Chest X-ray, PA view. Patient: 17 years old, sex M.
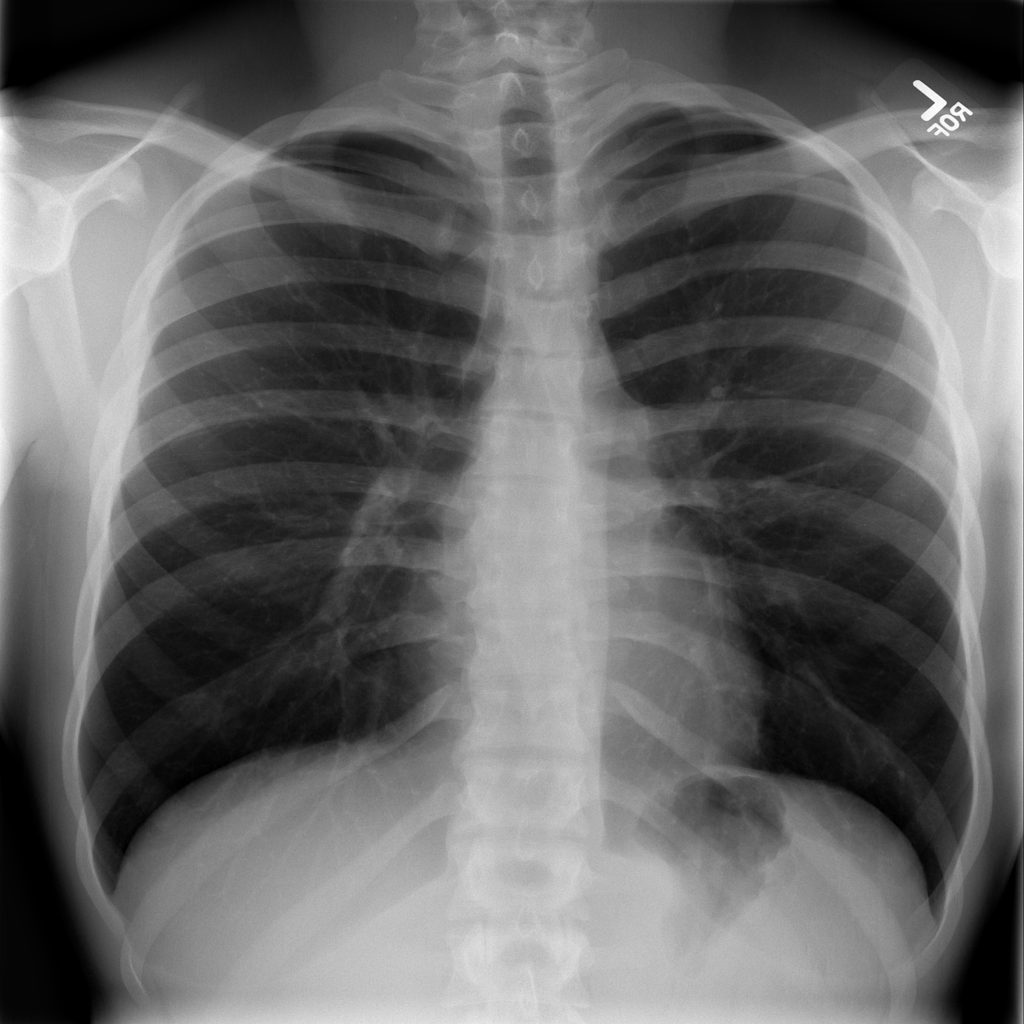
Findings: Infiltration